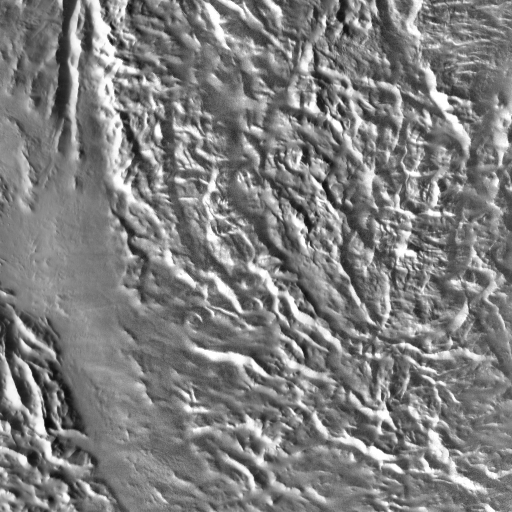
Crater classes present: Background